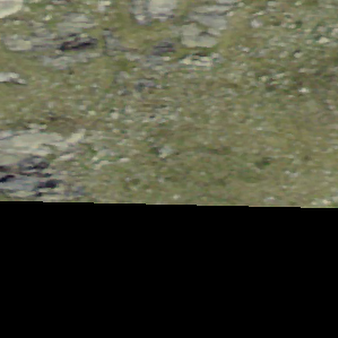
Label: other